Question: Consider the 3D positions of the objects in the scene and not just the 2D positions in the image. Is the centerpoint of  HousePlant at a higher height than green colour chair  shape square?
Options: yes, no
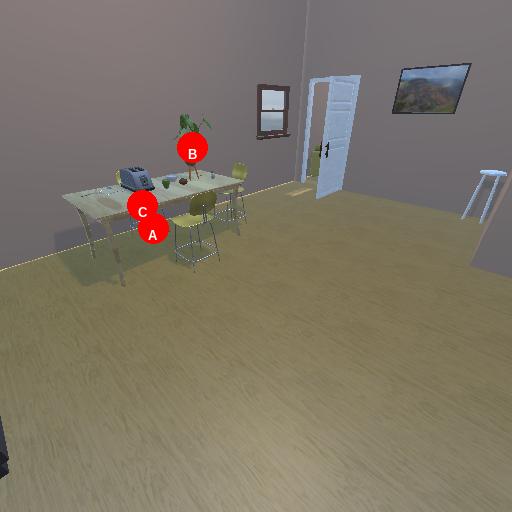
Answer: yes